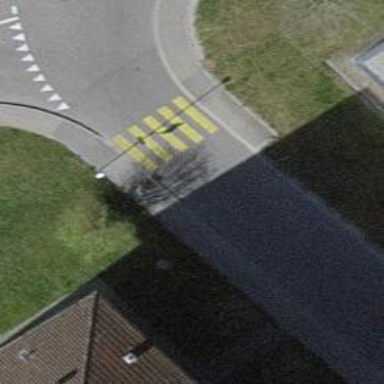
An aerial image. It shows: Zebra crossing on the road.